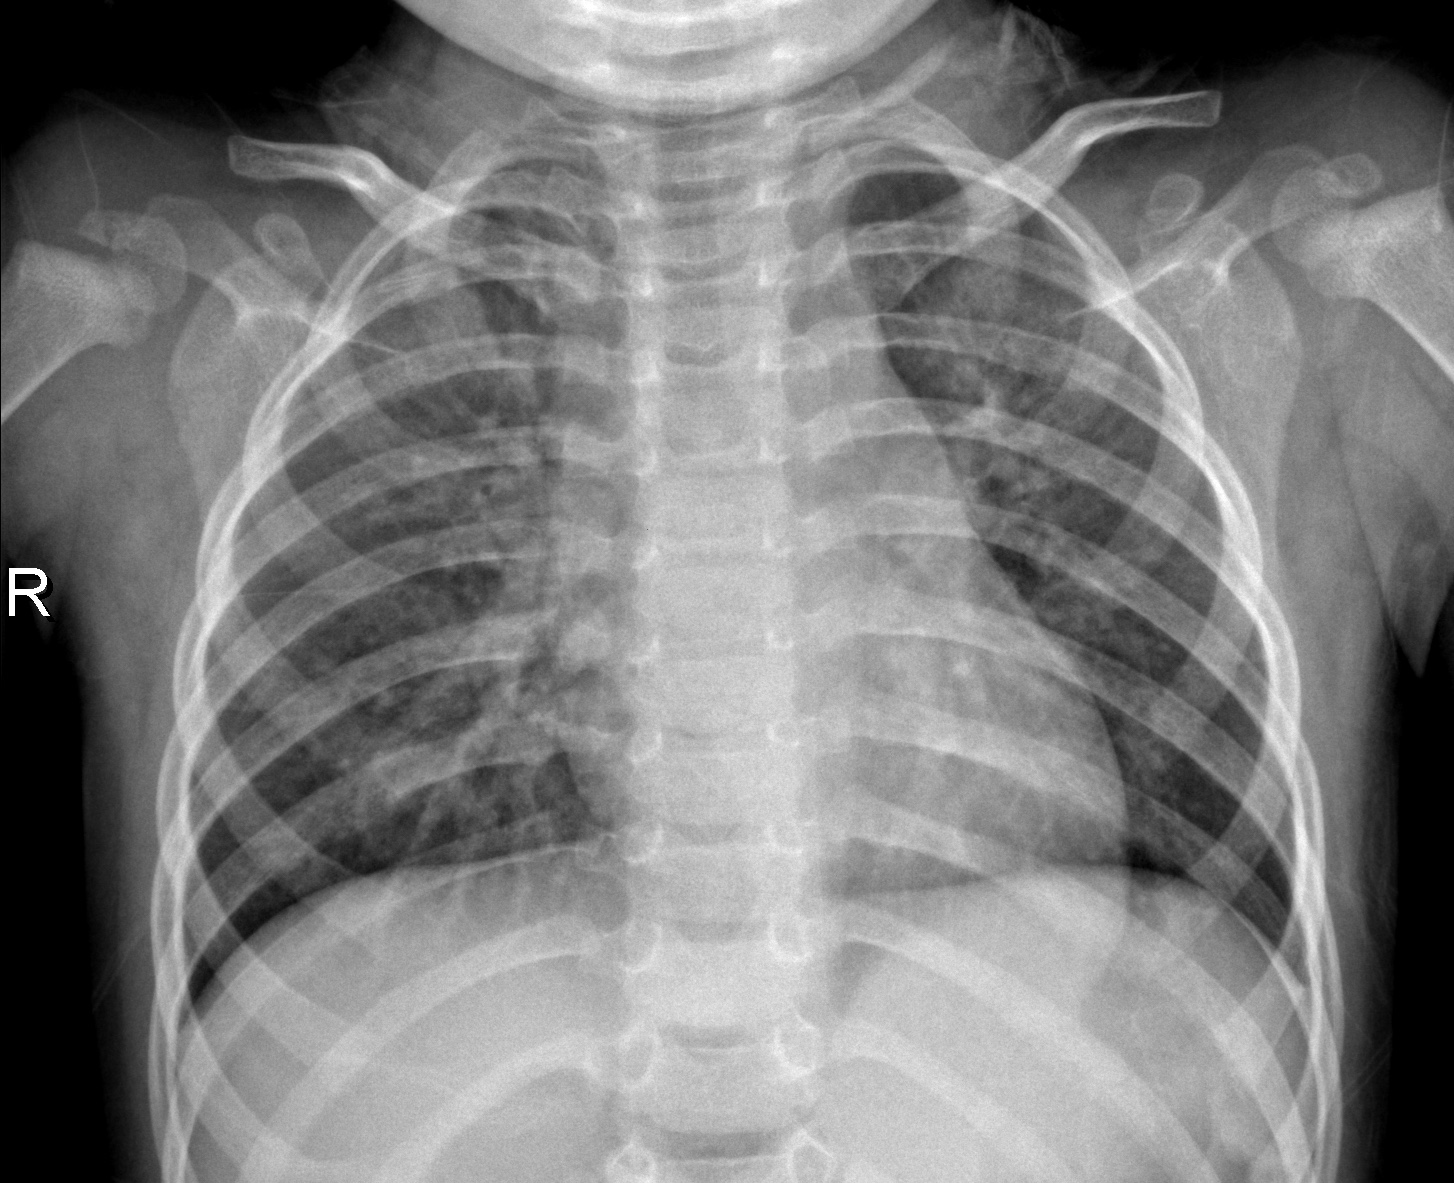
Diagnosis: NORMAL